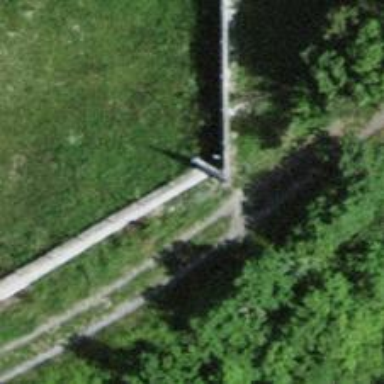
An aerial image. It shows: Wall with fence.